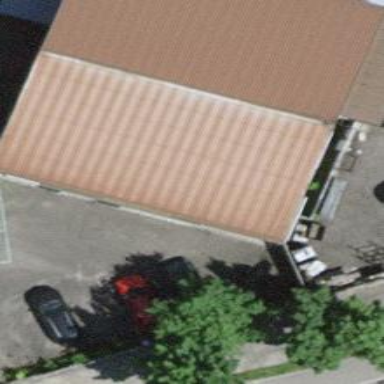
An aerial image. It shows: Car repair shop.